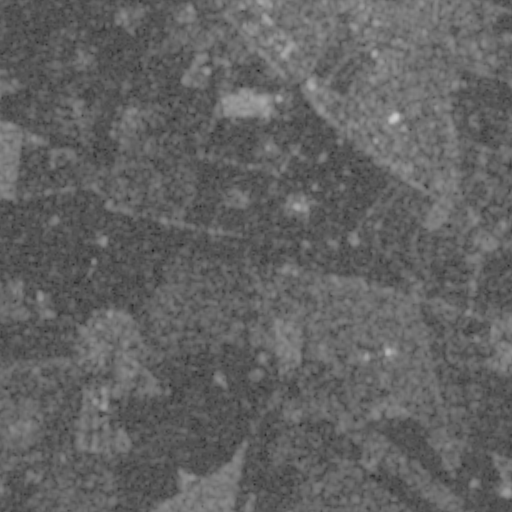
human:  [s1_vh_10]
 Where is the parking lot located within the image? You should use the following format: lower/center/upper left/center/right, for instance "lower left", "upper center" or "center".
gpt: The parking lot is located in the upper right of the image.
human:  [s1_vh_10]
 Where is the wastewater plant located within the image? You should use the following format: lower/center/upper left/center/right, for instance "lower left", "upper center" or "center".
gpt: The wastewater plant is located in the lower right of the image.
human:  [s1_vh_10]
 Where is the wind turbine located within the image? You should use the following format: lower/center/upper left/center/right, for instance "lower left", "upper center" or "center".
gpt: The wind turbine is located in the center left of the image.
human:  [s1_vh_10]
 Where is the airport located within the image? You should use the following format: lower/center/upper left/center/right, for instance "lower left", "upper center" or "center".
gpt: There is no airport in the image.

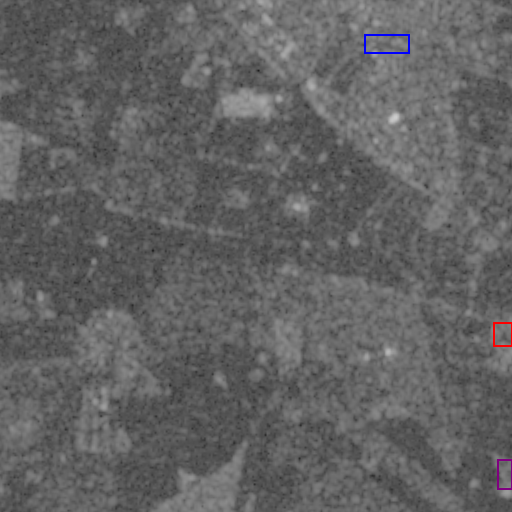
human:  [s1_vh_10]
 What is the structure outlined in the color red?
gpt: The structure outlined in red is a park.
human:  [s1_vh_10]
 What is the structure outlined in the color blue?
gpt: The structure outlined in blue is a parking lot.
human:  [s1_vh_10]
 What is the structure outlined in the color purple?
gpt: The structure outlined in purple is a wastewater plant.
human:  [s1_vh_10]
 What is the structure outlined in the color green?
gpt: There is no green outline.